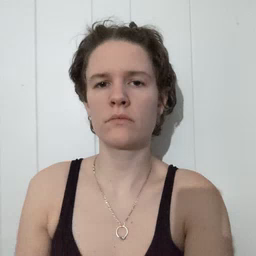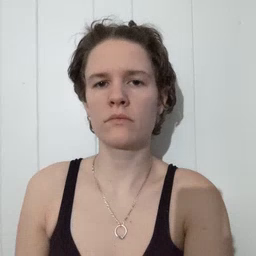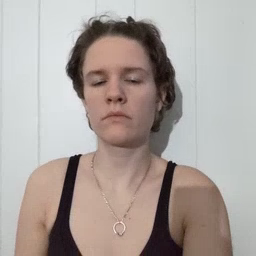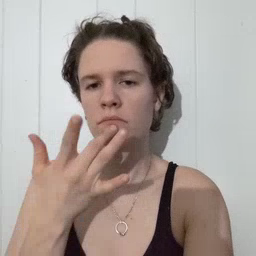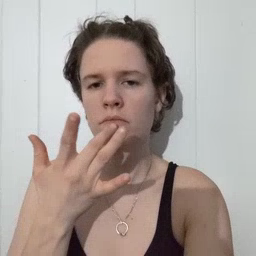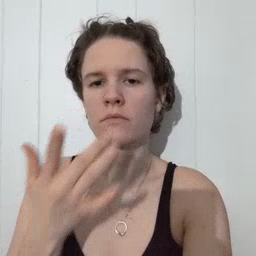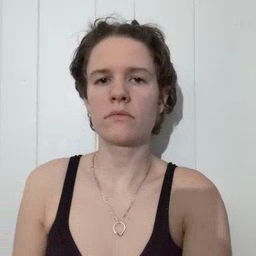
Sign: taste